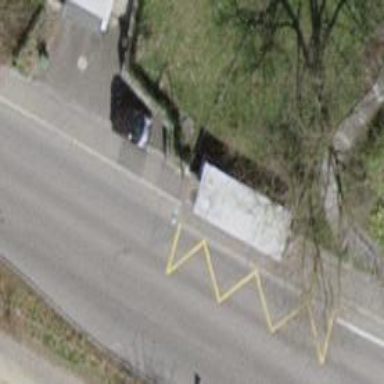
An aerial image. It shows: Platform for public transport with shelter.